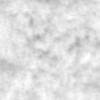
Label: no_change